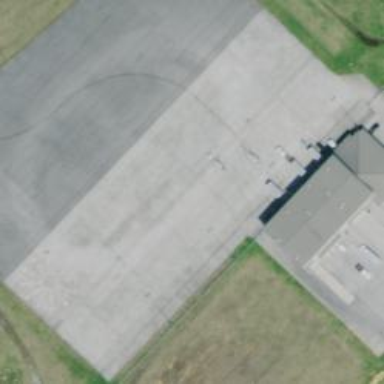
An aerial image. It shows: Apron at the airport.